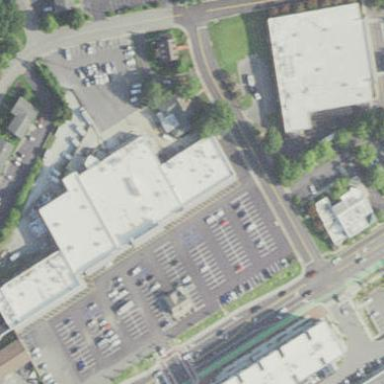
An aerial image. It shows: Retail area.